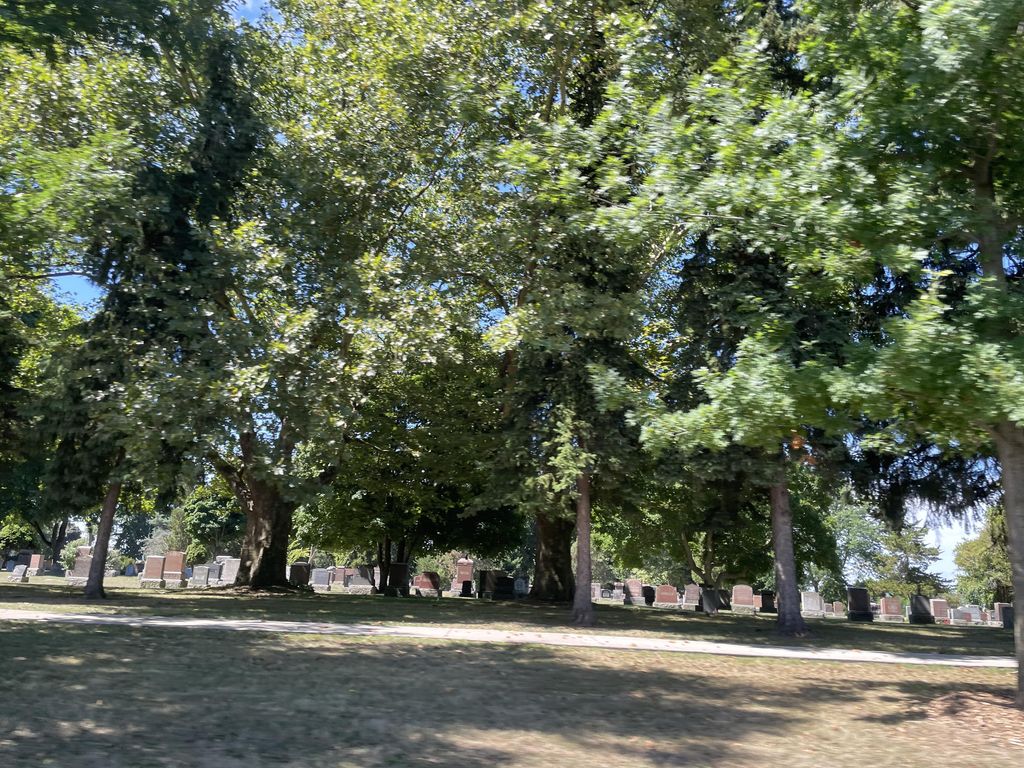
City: hamilton